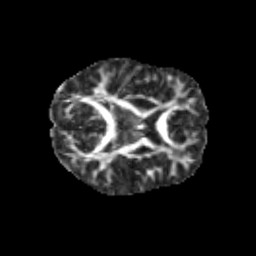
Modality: FA
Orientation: axial
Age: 8
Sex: male
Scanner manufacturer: siemens
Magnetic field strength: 3 T
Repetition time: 3.8 s
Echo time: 0.07 s